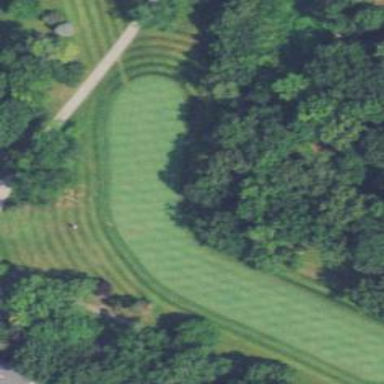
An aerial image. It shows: View of golf hole.